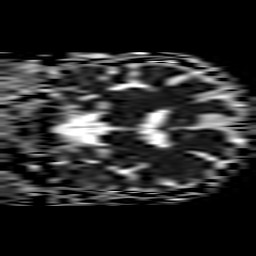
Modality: ADC
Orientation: coronal
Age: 81
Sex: male
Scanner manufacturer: philips
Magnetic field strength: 3 T
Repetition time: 3.339 s
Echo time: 0.076 s